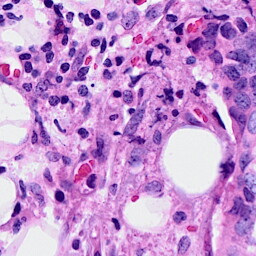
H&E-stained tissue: Breast